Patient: sex M, age 46
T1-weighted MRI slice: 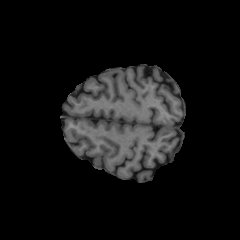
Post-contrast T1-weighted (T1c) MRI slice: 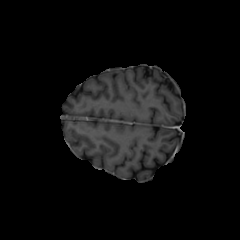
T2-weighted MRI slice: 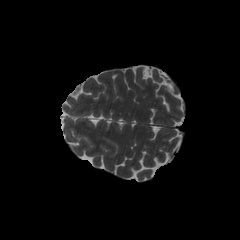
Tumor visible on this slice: no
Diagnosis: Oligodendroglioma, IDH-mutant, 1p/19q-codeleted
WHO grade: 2